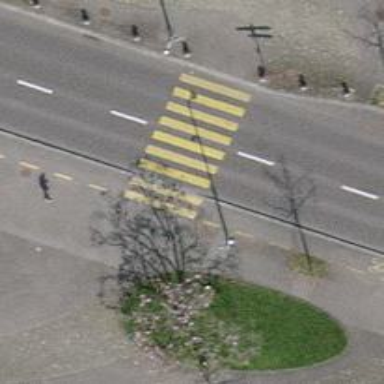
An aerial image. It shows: Footway crossing covered with woodchips.